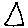
Label: triangle